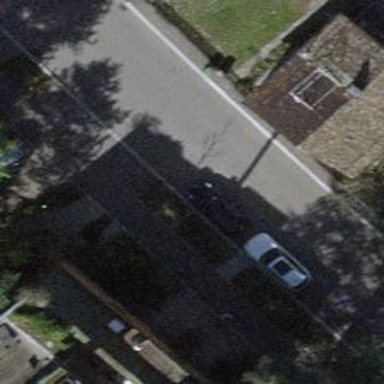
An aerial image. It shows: Asphalt sidewalk along the footway.